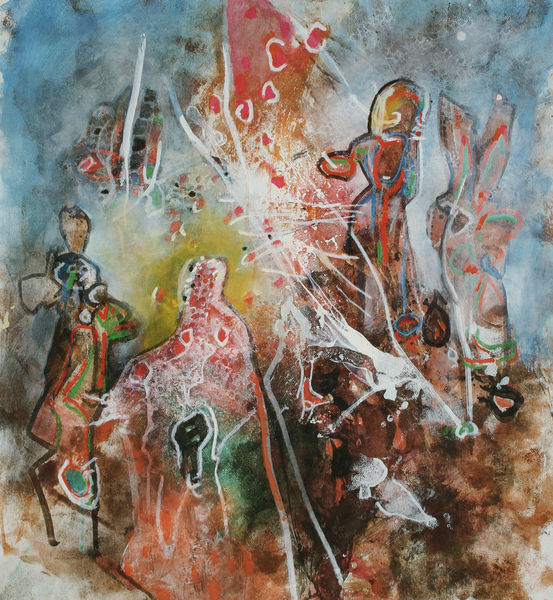
Titel: La naissance du feu, Die Gburt dse Feuers
Künstler: Roberto Matta
Standort: Paris
Institution: Privatsammlung
Schlagwörter: blau, himmel, umhang, weiß, gelb, grün, menschen, braun, bunt, frau, grau, schwarz, rot, steine, figur, ohren, kreis, hase, abstrakt, farben, farbe, formen, linien, figuren, striche, punkte, kreise, tupfen, gesciht, flecken, kandinsky, kringel, rost, rostbraun, gekritzel, matta